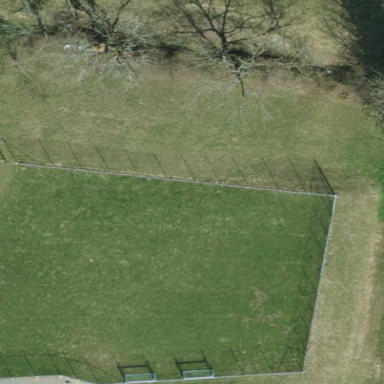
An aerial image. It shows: Soccer pitch for leisure land activities.